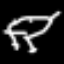
Label: frog